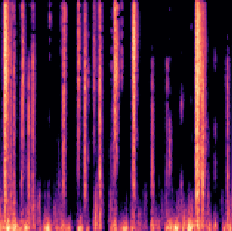
Sound class: Fire crackling